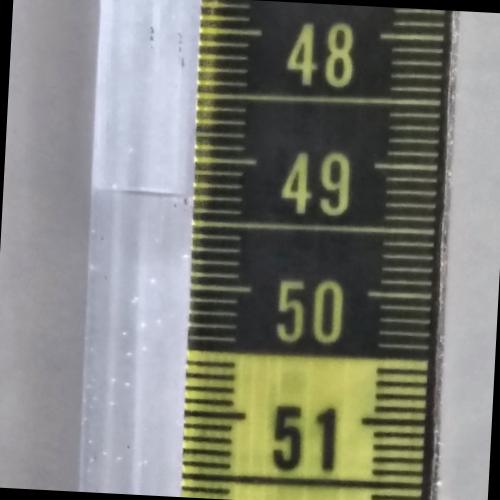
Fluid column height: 49.3 cm